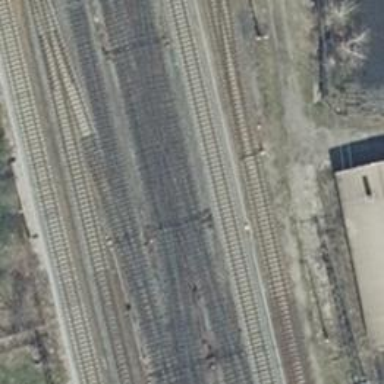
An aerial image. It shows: Railway switch with the turnout on the right side.